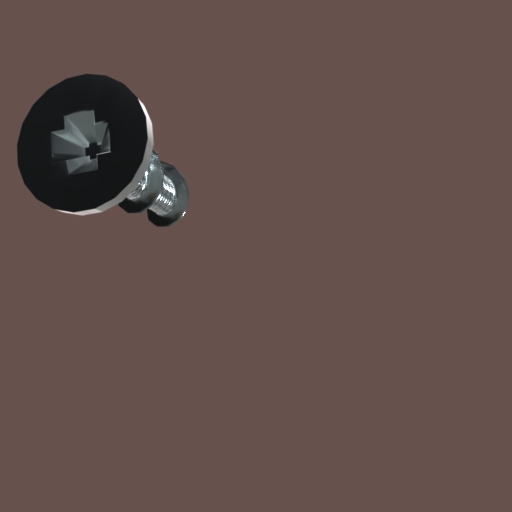
Label: screw